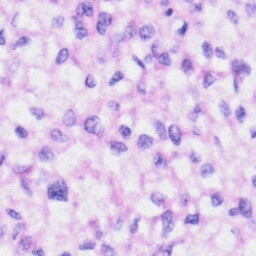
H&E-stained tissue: Liver